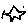
Label: star